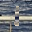
Label: 1